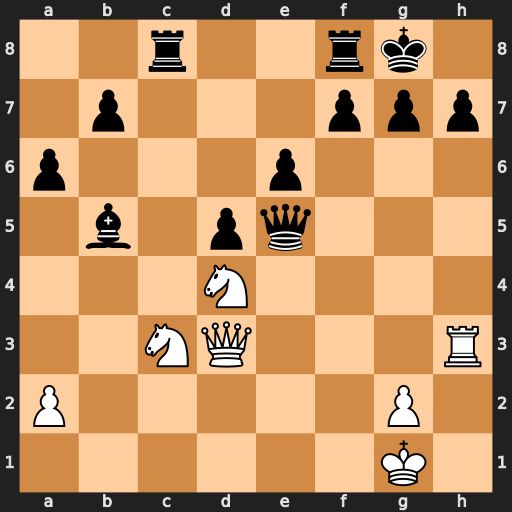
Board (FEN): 2r2rk1/1p3ppp/p3p3/1b1pq3/3N4/2NQ3R/P5P1/6K1
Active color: w
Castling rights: -
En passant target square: -
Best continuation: Qxh7#